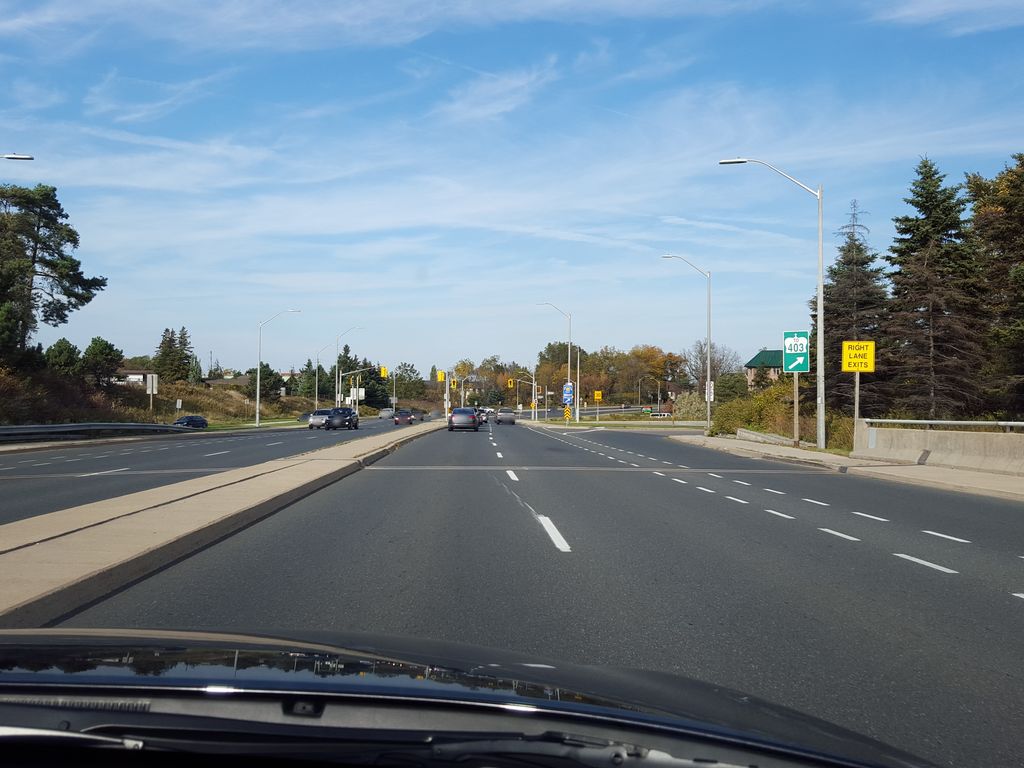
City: hamilton